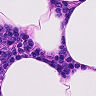
Metastatic tissue present: no